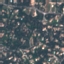
Label: Residential